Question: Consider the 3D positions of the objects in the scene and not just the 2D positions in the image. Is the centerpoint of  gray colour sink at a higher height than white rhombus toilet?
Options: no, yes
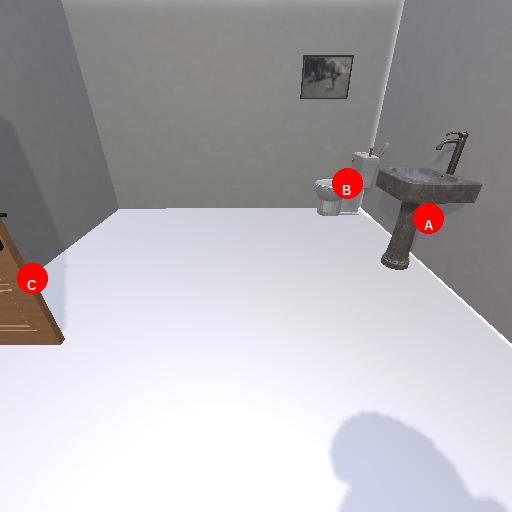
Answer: no